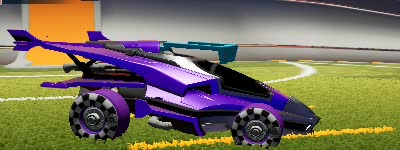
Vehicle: aftershock